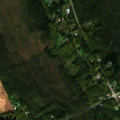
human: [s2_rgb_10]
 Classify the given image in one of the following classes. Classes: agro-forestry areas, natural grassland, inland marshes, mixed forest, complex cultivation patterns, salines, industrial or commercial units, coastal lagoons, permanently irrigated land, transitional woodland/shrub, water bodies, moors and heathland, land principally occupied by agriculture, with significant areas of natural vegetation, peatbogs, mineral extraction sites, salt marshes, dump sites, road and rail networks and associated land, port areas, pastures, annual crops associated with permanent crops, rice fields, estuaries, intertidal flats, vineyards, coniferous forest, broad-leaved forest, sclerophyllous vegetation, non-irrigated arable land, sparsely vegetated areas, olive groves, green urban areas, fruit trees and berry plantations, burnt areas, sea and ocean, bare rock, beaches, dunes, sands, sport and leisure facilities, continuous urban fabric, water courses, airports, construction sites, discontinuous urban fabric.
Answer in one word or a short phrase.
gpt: non-irrigated arable land, coniferous forest, mixed forest, transitional woodland/shrub